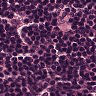
Metastatic tissue present: no